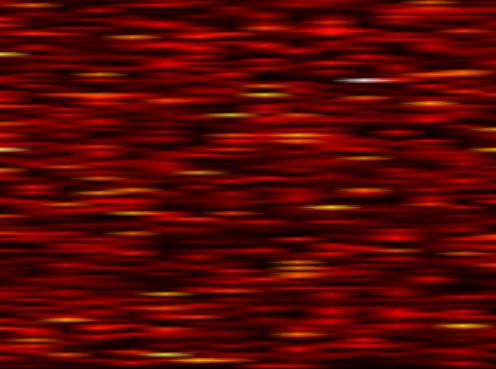
Label: OFDM